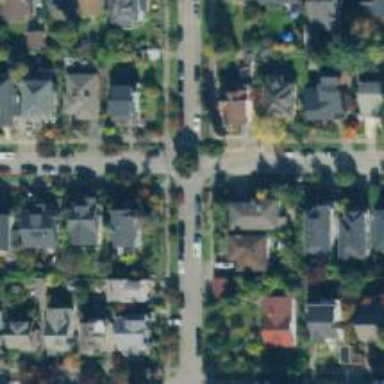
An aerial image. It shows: Residential road with separate sidewalk.